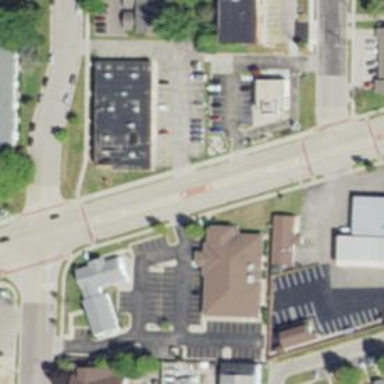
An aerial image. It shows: Healthcare clinic.